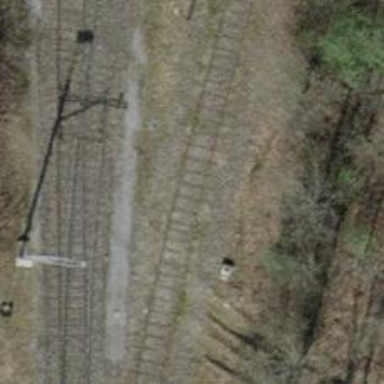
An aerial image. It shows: Single-track railway spur.